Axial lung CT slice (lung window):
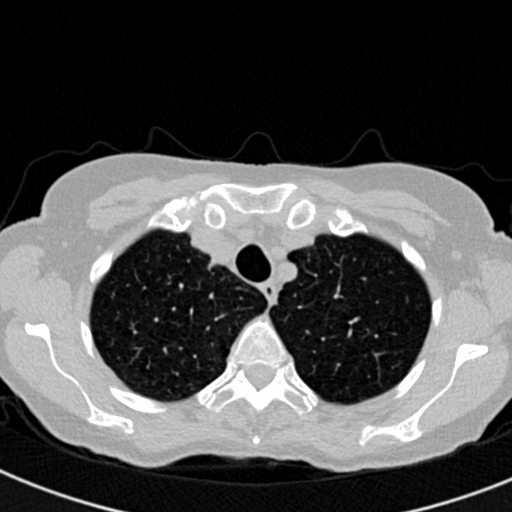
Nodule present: no